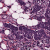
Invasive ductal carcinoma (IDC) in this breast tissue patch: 1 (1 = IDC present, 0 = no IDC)